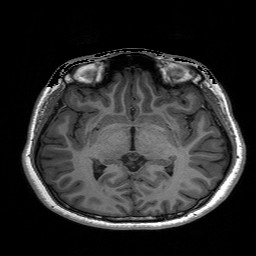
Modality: T1w
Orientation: coronal
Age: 18
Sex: female
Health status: healthy
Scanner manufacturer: siemens
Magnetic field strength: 3 T
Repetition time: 3.2 s